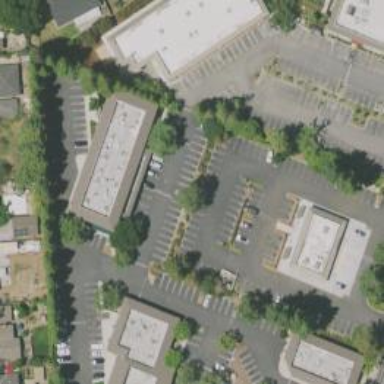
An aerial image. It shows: Asphalt parking space.